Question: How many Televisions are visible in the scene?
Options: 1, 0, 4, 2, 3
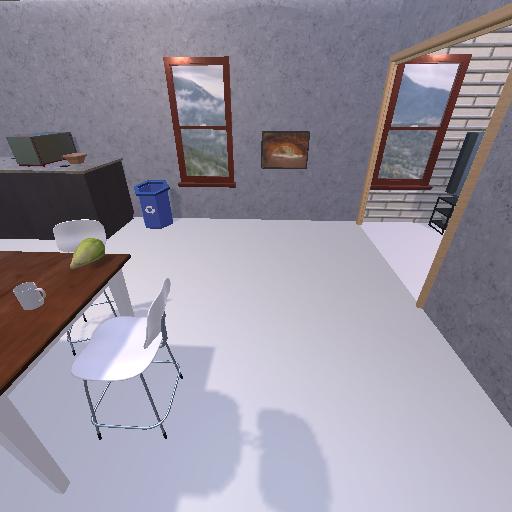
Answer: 1